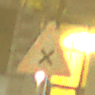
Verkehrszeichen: KreuzungOderEinmuendung
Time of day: Night
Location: Outdoor (Urban)
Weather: Clear
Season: NotSpecified
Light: Artificial